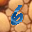
Label: 6